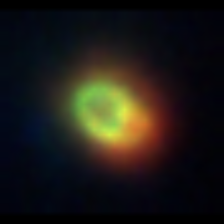
Taxon: NanoPlankton
Group: Other